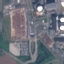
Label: Industrial